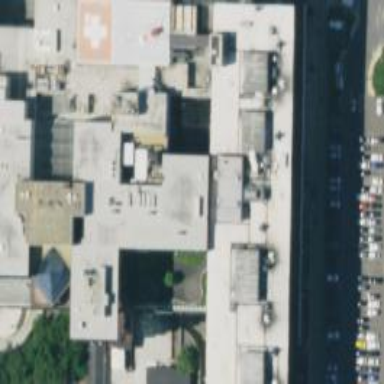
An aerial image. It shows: Healthcare clinic.